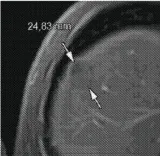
Treatment process and follow-up of metastatic pancreatic cancer patient through treatment periods. The patient received different treatments at different times. CA19-9 marker levels of the patient throughout the treatment (D).
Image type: radiology (mri)